Question: I'm a beginner in android development, so sorry if my question is east to solve. I tried to search on internet but nothing easy to use.
I tried to create an view like this one :

Can I succed to do that with a RelativeLayout or at least with a GridView ?
Best regards,
Zed13
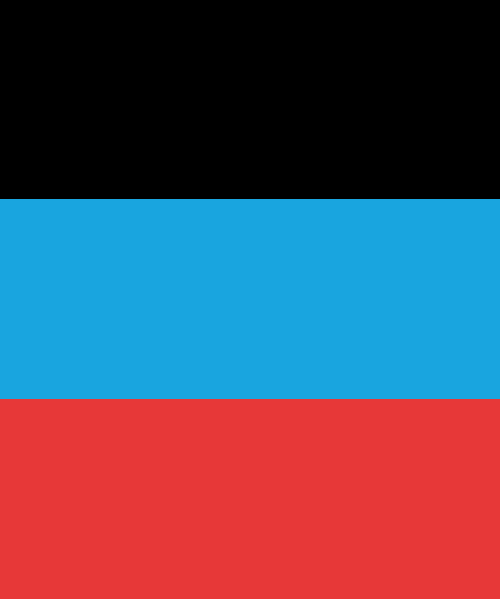
Answer: use Linearlayout with weightsum 3 and put three views with weight 1 in height this make your desired view.Like below instead of button use what ever you want view,layout etc they are perfectly divided.
'''
<?xml version="1.0" encoding="utf-8"?>
<LinearLayout xmlns:android="http://schemas.android.com/apk/res/android"
android:layout_width="match_parent"
android:layout_height="match_parent"
android:background="#fff"
android:orientation="vertical"
android:weightSum="3" >
<Button
android:layout_width="match_parent"
android:layout_height="0dp"
android:layout_weight="1"
android:background="#f7f0db" />
<Button
android:layout_width="match_parent"
android:layout_height="0dp"
android:layout_weight="1"
android:background="#17f0db" />
<Button
android:layout_width="match_parent"
android:layout_height="0dp"
android:layout_weight="1"
android:background="#89f1db" />
</LinearLayout>
'''